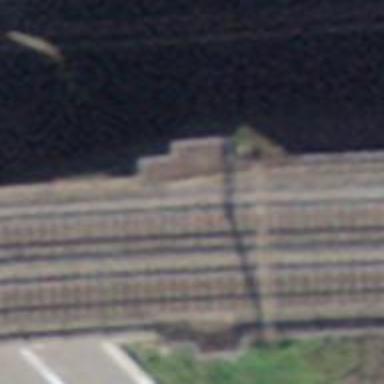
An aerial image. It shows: Railway bridge with electrified contact line. There is one track on the bridge.